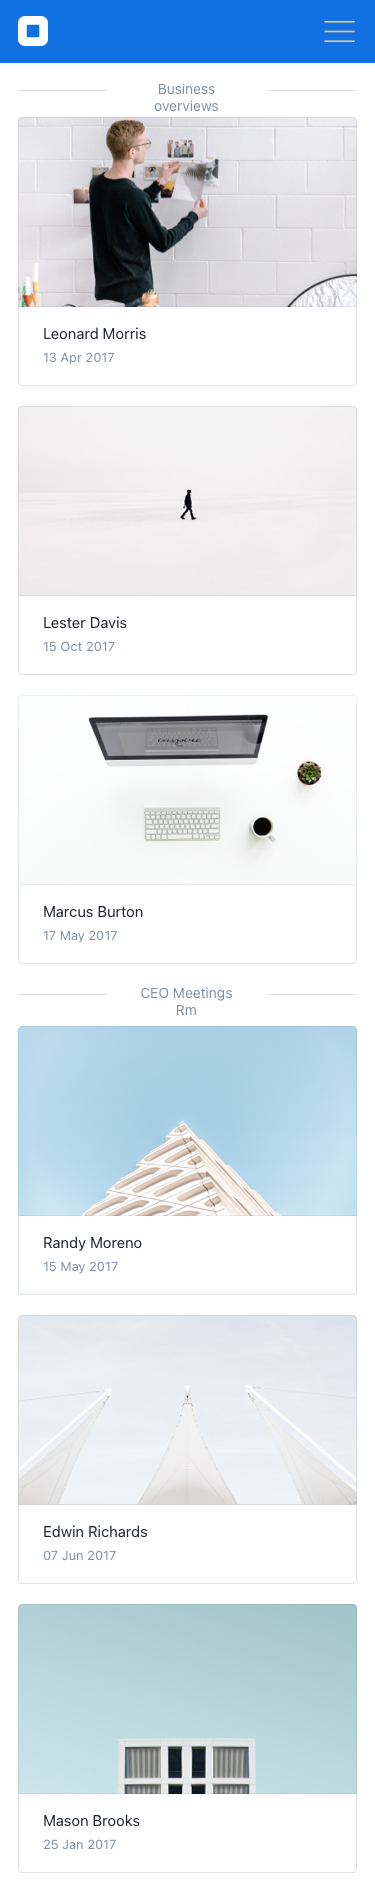
Text in this UI design:
Mason Brooks
25 Jan 2017
Edwin Richards
07 Jun 2017
Randy Moreno
15 May 2017
CEO Meetings Rm
Marcus Burton
17 May 2017
Lester Davis
15 Oct 2017
Leonard Morris
13 Apr 2017
Business overviews